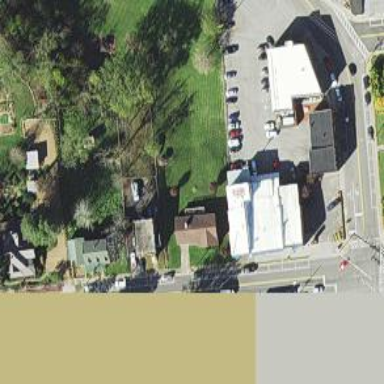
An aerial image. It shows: Clinic.